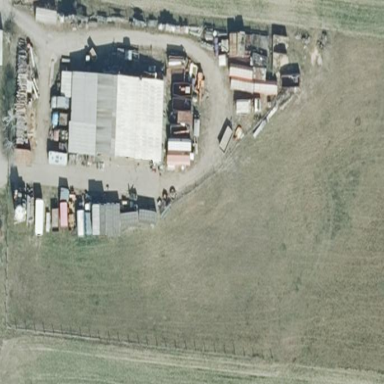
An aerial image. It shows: Farmyard area.